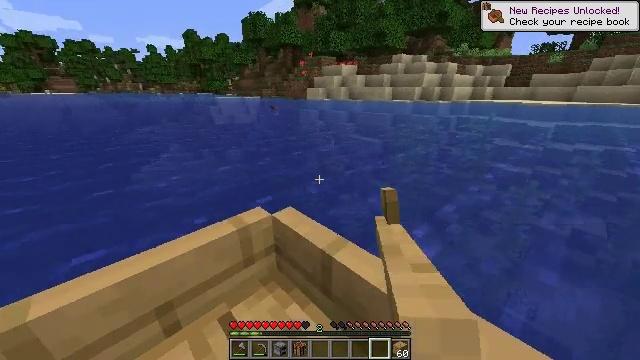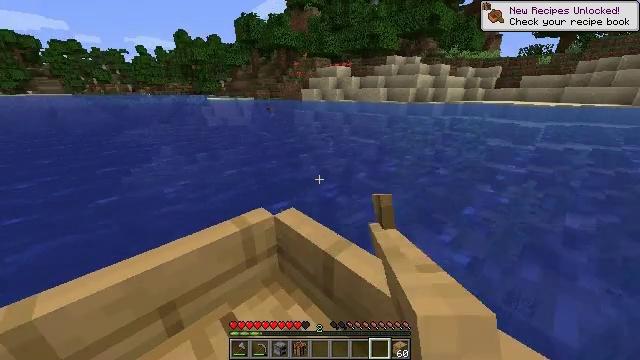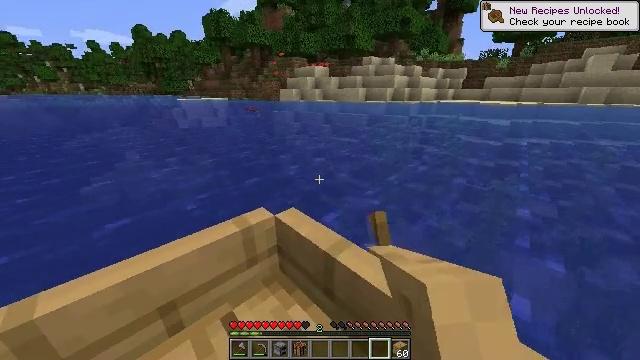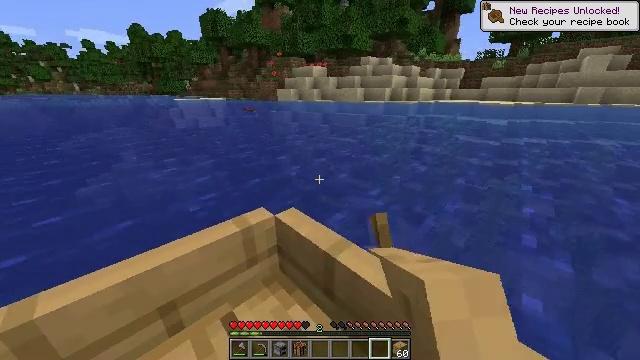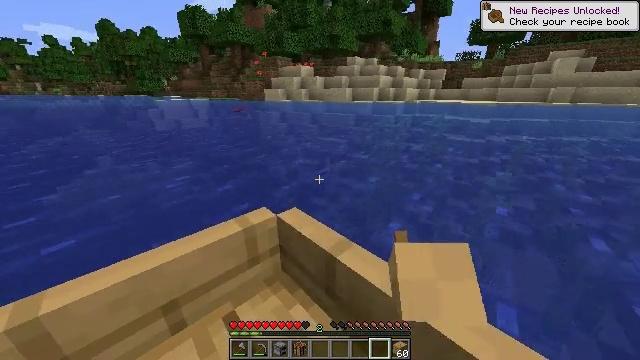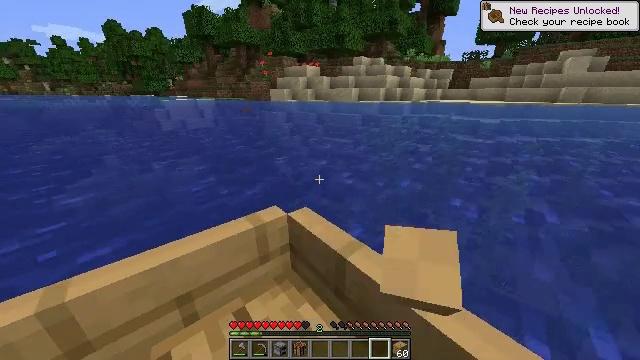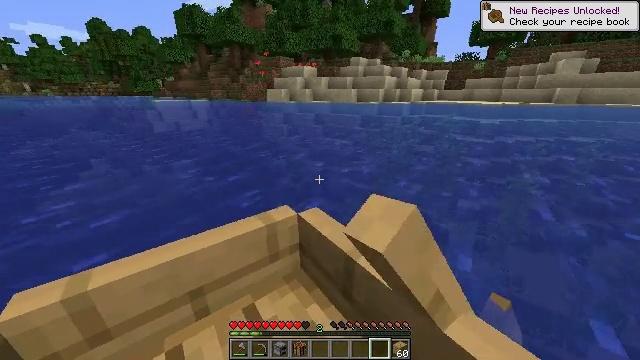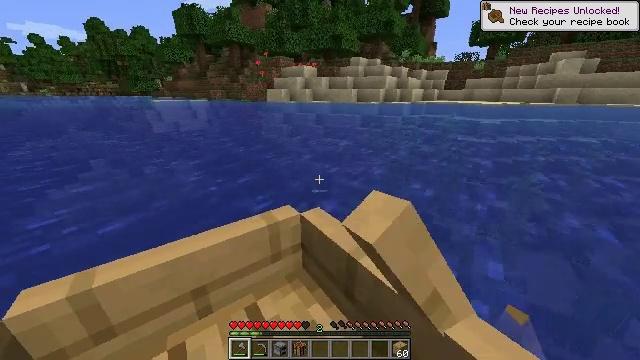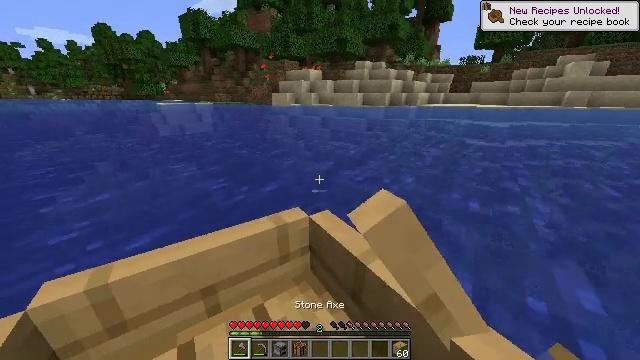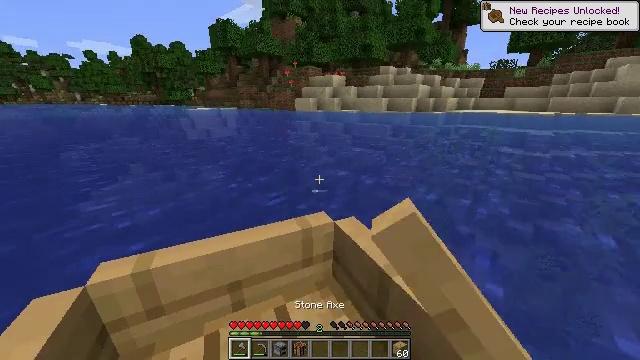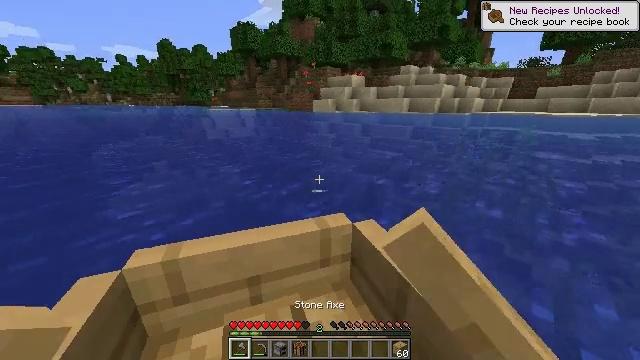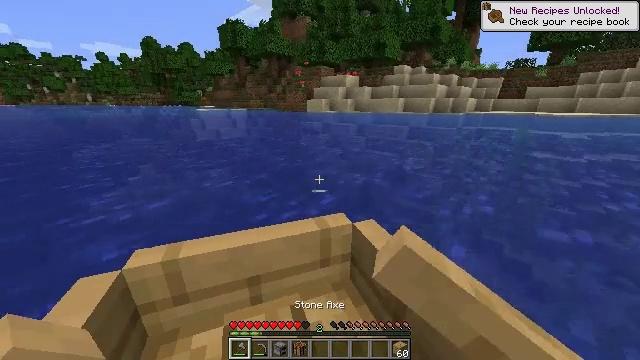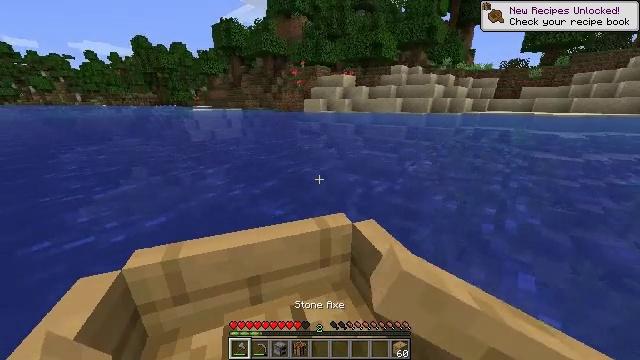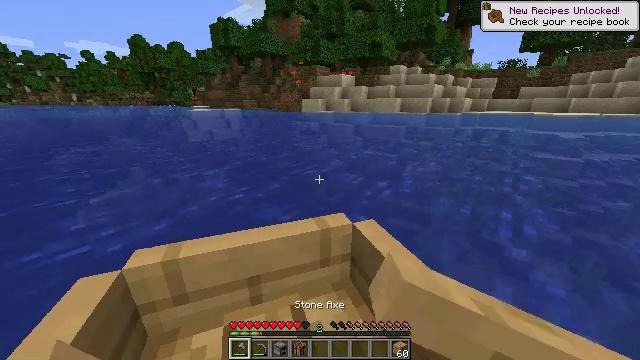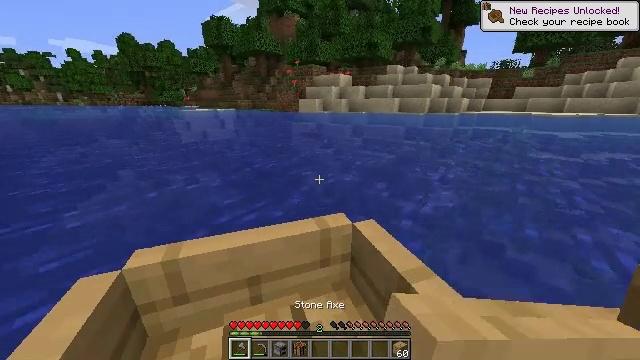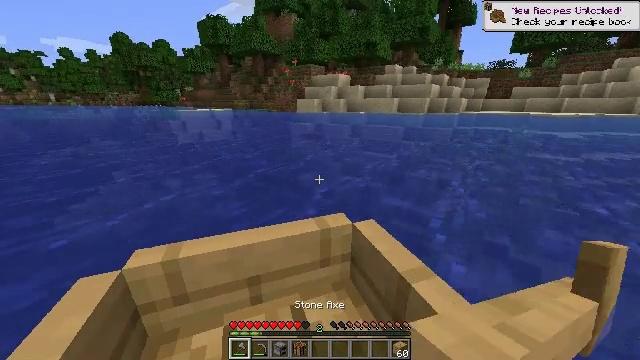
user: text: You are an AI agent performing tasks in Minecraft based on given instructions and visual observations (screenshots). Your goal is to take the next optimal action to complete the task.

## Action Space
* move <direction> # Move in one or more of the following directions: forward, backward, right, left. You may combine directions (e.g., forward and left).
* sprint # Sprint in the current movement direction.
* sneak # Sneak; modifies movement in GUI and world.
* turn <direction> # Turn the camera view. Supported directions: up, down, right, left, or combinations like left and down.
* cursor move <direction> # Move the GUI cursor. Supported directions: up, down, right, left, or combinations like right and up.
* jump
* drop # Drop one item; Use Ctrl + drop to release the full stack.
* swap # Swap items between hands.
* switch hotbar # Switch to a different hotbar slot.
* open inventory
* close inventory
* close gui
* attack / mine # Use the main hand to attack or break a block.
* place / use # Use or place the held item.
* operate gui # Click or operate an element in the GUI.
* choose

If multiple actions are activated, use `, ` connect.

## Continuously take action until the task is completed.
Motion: motion action
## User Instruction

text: Hunt fish.
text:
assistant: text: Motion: move forward
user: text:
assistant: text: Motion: move forward
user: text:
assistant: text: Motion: move forward
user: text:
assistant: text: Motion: move forward
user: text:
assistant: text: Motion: move forward, turn left
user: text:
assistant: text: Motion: move forward, turn left
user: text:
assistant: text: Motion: move forward, switch to hotbar 1
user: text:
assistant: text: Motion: move forward, turn left, switch to hotbar 1
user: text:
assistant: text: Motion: move forward, turn left and up
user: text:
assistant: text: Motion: move forward, turn left
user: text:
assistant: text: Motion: move forward
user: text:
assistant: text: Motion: move forward
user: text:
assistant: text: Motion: move forward
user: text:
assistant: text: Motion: move forward
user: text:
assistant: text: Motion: move forward
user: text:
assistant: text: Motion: move forward
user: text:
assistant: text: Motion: move forward
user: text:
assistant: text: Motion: move forward and move right
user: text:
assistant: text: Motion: move forward and move right
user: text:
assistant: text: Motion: move forward and move right
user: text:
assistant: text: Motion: move forward and move right, turn right and down
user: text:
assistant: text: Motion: move forward and move right, turn right and down
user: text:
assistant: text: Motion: move forward and move right, turn right and down
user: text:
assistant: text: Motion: move forward and move right, turn right
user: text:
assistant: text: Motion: move forward and move right, turn right
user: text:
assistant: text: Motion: move right, turn right
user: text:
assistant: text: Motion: move right
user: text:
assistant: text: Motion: move right, attack / mine
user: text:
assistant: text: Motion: move right, attack / mine
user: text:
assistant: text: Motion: move right, attack / mine